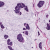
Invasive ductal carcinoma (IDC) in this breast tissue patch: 1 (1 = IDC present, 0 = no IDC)